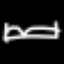
Label: bed